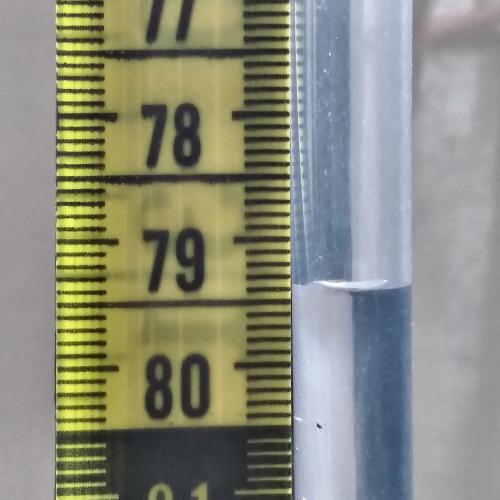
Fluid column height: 79.4 cm